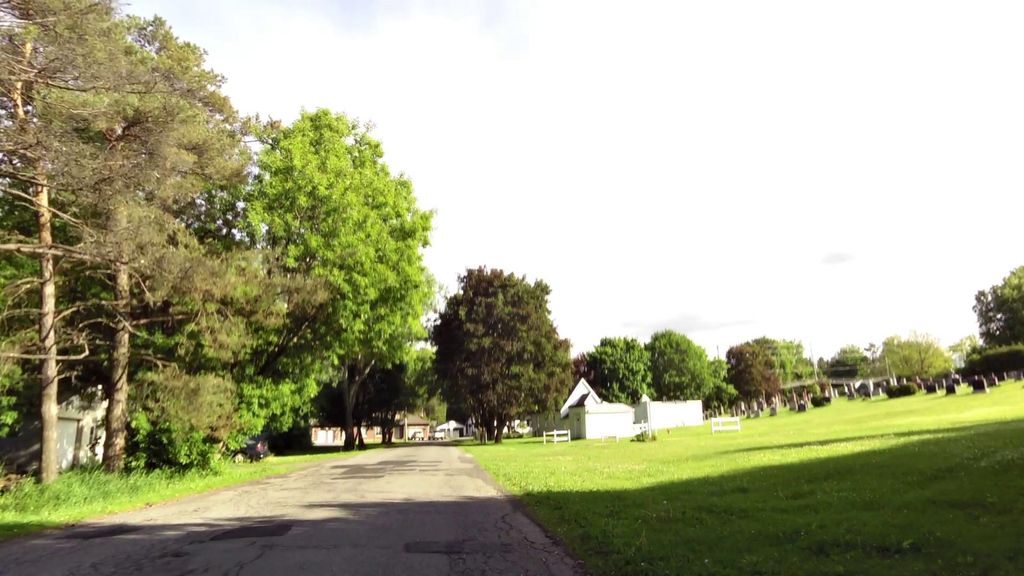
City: ottawa-gatineau